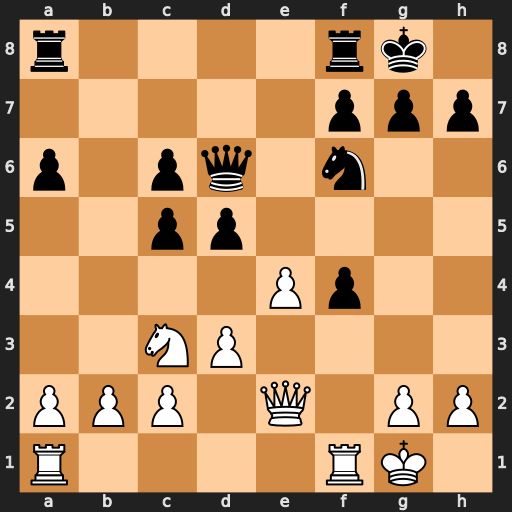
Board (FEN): r4rk1/5ppp/p1pq1n2/2pp4/4Pp2/2NP4/PPP1Q1PP/R4RK1
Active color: w
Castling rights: -
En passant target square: -
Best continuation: e5 Qd8 exf6